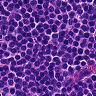
Metastatic tissue present: no